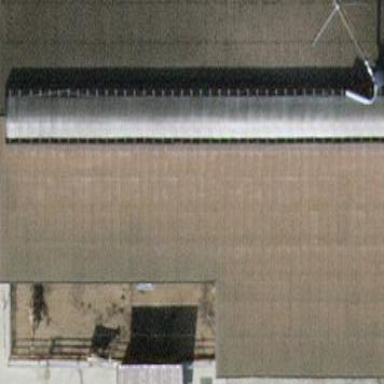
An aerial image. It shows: Rural barn.